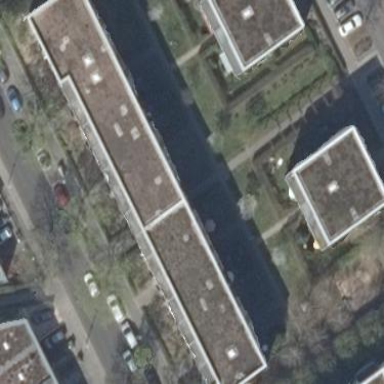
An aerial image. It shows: Flat-roofed apartment building.